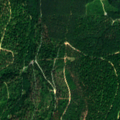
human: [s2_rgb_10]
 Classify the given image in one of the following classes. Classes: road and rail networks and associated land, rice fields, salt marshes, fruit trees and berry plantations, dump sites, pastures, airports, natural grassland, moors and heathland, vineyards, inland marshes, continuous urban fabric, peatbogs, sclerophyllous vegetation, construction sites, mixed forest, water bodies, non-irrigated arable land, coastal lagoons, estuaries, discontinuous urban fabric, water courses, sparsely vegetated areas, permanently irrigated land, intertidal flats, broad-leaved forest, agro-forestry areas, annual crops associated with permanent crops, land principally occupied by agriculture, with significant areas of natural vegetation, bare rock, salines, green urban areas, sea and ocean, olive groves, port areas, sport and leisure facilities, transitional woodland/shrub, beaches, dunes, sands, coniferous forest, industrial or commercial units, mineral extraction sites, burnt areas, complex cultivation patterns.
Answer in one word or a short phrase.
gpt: broad-leaved forest, mixed forest